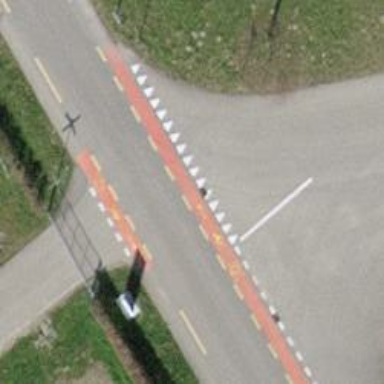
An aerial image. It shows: Unclassified road with asphalt surface. There is designated lane for cyclists.